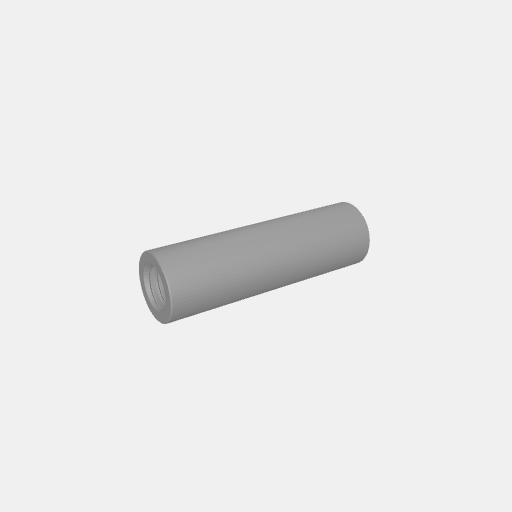
Part: Standoff6OD20